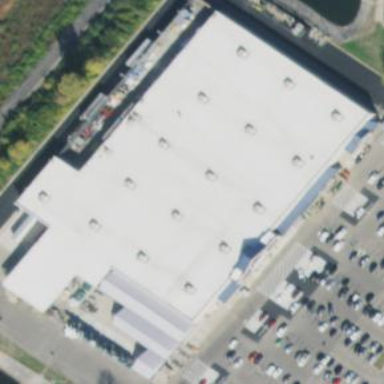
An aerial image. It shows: Retail building.